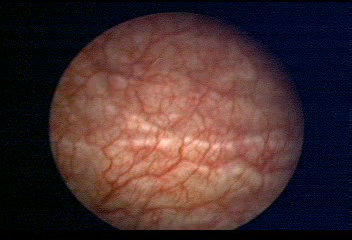
Modality: WLC
Class: Normal mucosa
Bladder cancer association: No